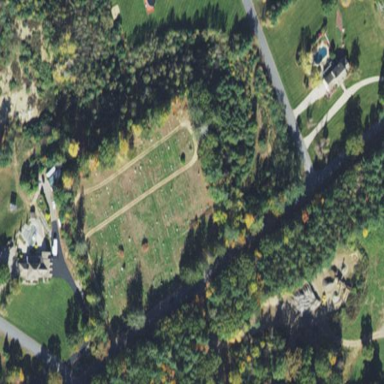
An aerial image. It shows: Cemetery with historic significance.